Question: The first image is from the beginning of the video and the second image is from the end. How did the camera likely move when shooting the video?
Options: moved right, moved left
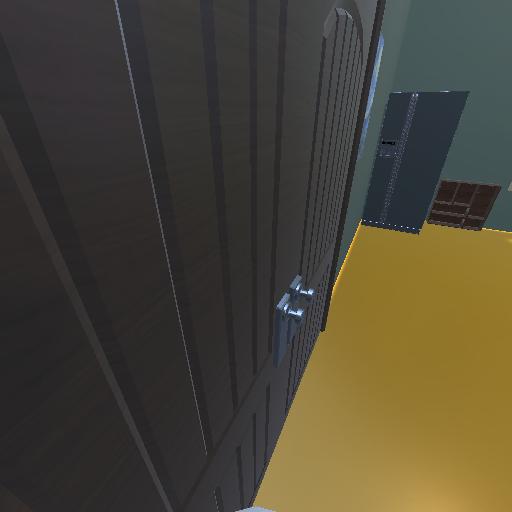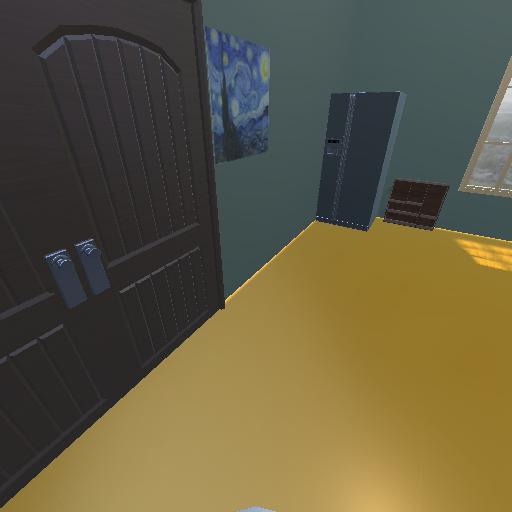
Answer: moved right